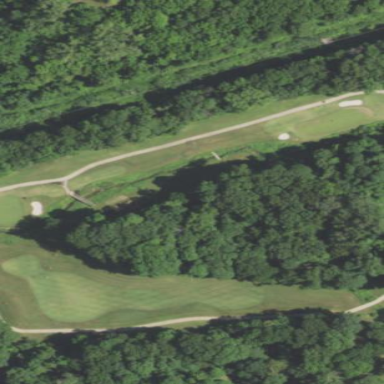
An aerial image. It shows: Designated golf cartpath for service vehicles.